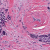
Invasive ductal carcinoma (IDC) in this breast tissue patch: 1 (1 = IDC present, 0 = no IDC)